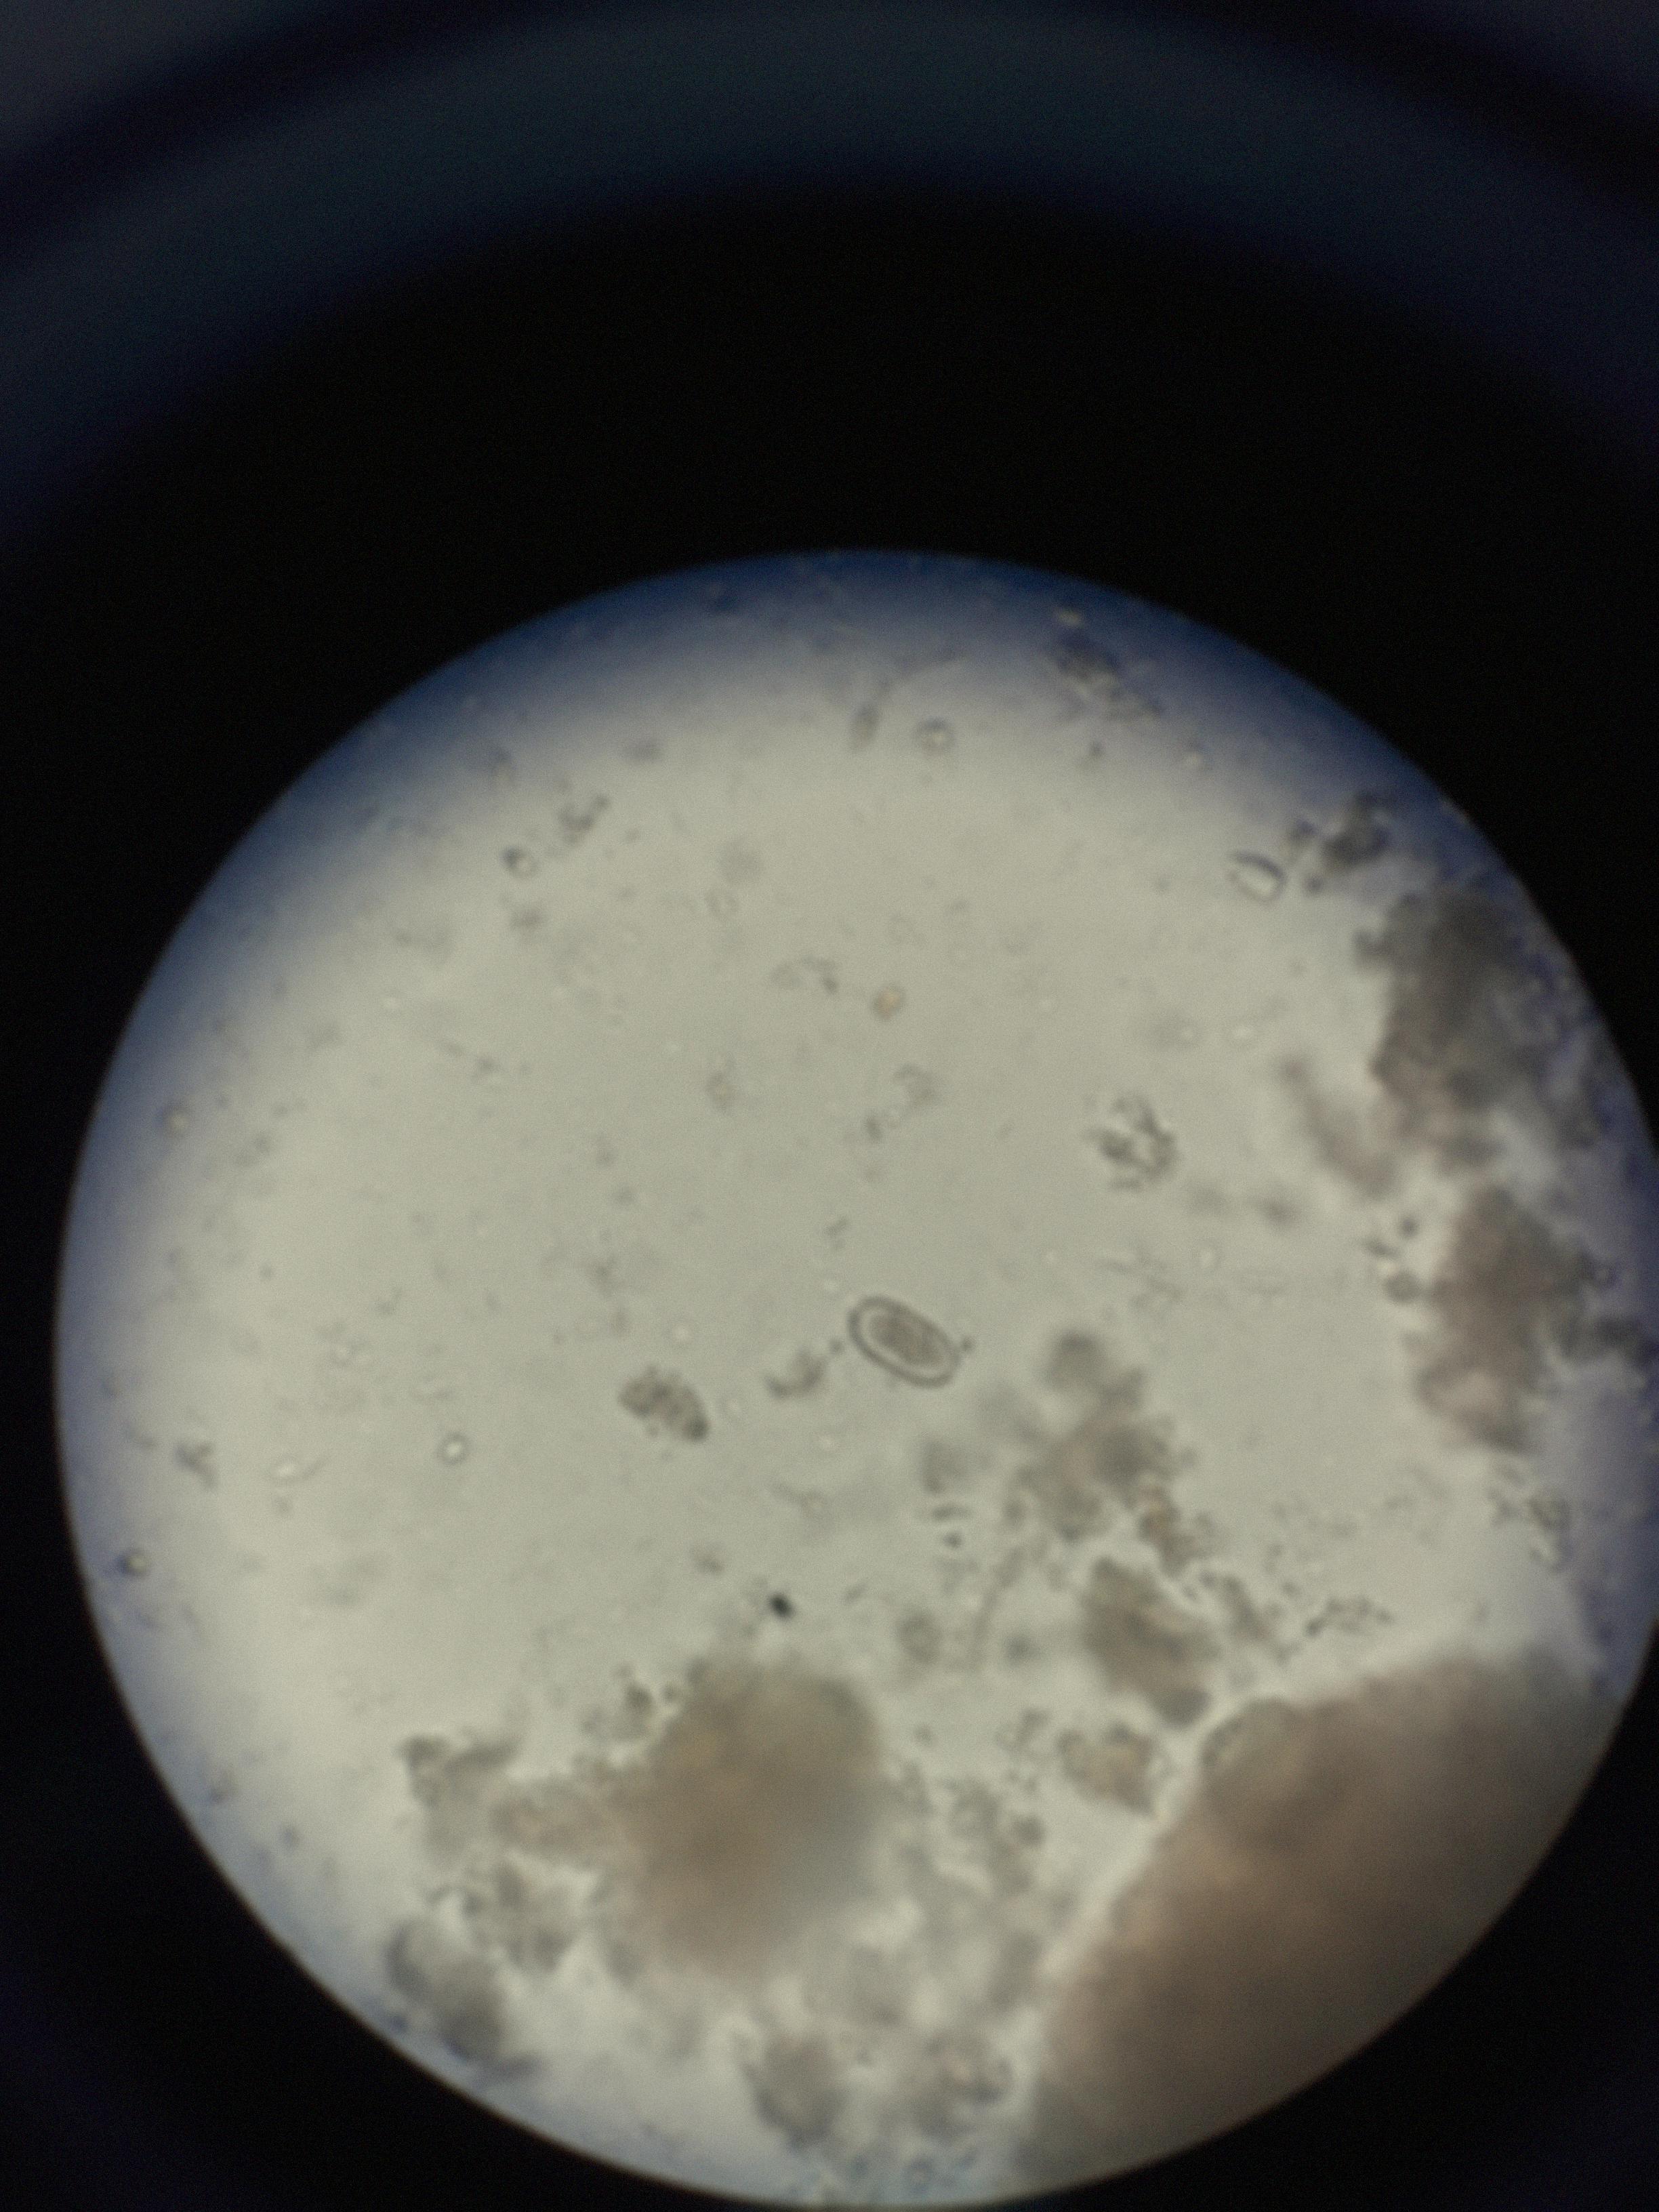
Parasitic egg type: Capillaria philippinensis